В классической физике энергия системы изменяется непрерывно. В физике микромира большинство физических величин квантуется, то есть принимает дискретный ряд значений. Квантование энергии может приводить к реально наблюдаемым макроскопическим эффектам. В данной задаче вам предлагается рассмотреть простейшую модель квантового идеального газа. Газ состоит из $N$ одинаковых атомов массы $m$, которые находятся в длинном цилиндрическом сосуде длиной $L$ и площадью поперечного сечения $S$. Атомы могут двигаться только вдоль оси сосуда. Кинетическая энергия атомов квантуется, то есть может принимать дискретный ряд значений, определяемый формулой $$E_n=n\varepsilon, \tag{1}$$где $n=1, 2, 3 \dots$, а $\varepsilon$ — известная постоянная величина. Считайте, что для кинетической энергии атома применима классическая формула.  Сосуд приведен в контакт с термостатом так, что температура газа в сосуде равна $T$. Изменение величины кинетической энергии атомов происходит в результате контакта с термостатом. Концентрация атомов невелика, так что столкновениями атомов между собой можно пренебречь. В состоянии термодинамического равновесия число атомов $N_n$, имеющих энергию $E_n$, определяется функцией распределения Больцмана $$N_n=C\exp\left(-n\frac{\varepsilon}{k_BT}\right), \tag{2}$$ где $k_B$ — постоянная Больцмана, $C$ — нормировочный множитель, который вам необходимо определить самостоятельно.
Определите число атомов $N_n$, имеющих энергию $E_n$. Ответ выразите через $N$, $\varepsilon$, $T$ и $k_B$.
Найдите выражение для внутренней энергии $U$ газа. Ответ выразите через $N$, $\varepsilon$, $T$ и $k_B$. Получите приближенные формулы для внутренней энергии газа в двух предельных случаях $k_B T \gg \varepsilon$ $(\textbf{высокая температура, классический предел})$ и $k_B T \ll \varepsilon$ $(\textbf{предел низких температур})$.
Вычислите молярную теплоемкость газа $C_V$ при постоянном объеме. Ответ выразите через $N$, $\varepsilon$, $T$ и $k_B$. Получите приближенные формулы для теплоемкости в классическом пределе и пределе низких температур. Постройте примерный график зависимости молярной теплоемкости рассматриваемого газа от температуры.
Найдите давление $P$, создаваемое газом на стенку сосуда. Ответ выразите через $N$, $\varepsilon$, $T$ и $k_B$. Получите приближенные формулы для давления в классическом пределе и пределе низких температур. Постройте примерный график зависимости давления газа от температуры. При решении данных задач вы можете использовать формулы:
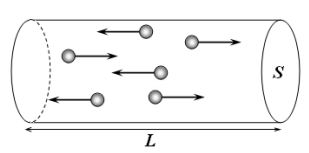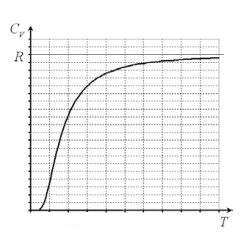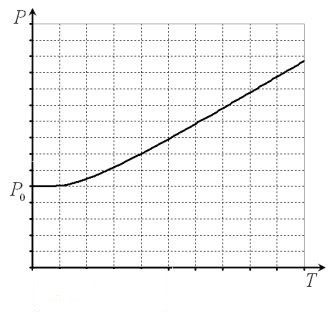
Определите число атомов $N_n$, имеющих энергию $E_n$. Ответ выразите через $N$, $\varepsilon$, $T$ и $k_B$.
Решение: Постоянная $C$ находится из условия нормировки, так как общее число частиц равно $N$:$$\sum_{n=1}^{\infty}N_n=N. \tag{1}$$Подставляя выражение для функции распределения и проводя суммирование, получим$$N=\sum_{n=1}^{\infty}N_n=\sum_{n=1}^{\infty}C\exp\left(-n\frac{\varepsilon}{k_BT}\right)=C\frac{\exp\left(-\frac{\varepsilon}{k_BT}\right)}{1-\exp\left(-\frac{\varepsilon}{k_BT}\right)} \Rightarrow \\ N_n=N\frac{1-\exp\left(-\frac{\varepsilon}{k_BT}\right)}{\exp\left(-\frac{\varepsilon}{k_BT}\right)}\exp\left(-n\frac{\varepsilon}{k_BT}\right). \ (2)$$
Ответ: $$N_n=N\frac{1-\exp\left(-\frac{\varepsilon}{k_BT}\right)}{\exp\left(-\frac{\varepsilon}{k_BT}\right)}\exp\left(-n\frac{\varepsilon}{k_BT}\right).$$

Найдите выражение для внутренней энергии $U$ газа. Ответ выразите через $N$, $\varepsilon$, $T$ и $k_B$. Получите приближенные формулы для внутренней энергии газа в двух предельных случаях $k_B T \gg \varepsilon$ $(\textbf{высокая температура, классический предел})$ и $k_B T \ll \varepsilon$ $(\textbf{предел низких температур})$.
Решение: Внутренняя энергия газа равна сумме кинетических энергий всех атомов: $$U=\sum_{n=1}^{\infty}E_nN_n=\sum_{n=1}^{\infty}Cn\varepsilon\exp\left(-n\frac{\varepsilon}{k_BT}\right)=C\frac{\exp\left(-\frac{\varepsilon}{k_BT}\right)}{\left(1-\exp\left(-\frac{\varepsilon}{k_BT}\right)\right)^2}=\\= N\frac{\varepsilon}{1-\exp\left(-\frac{\varepsilon}{k_BT}\right)}. \ (3)$$В классическом пределе $k_BT \gg \varepsilon$ показатель экспоненты является малым, поэтому можно использовать приближенную формулу $\exp\left(-\frac{\varepsilon}{k_BT}\right)\approx 1-\frac{\varepsilon}{k_BT}$. В этом случае получаем$$U=Nk_BT. \tag{4}$$При малых температурах малой является сама экспонента $\exp\left(-\frac{\varepsilon}{k_BT}\right) \ll 1$, поэтому $$U=N\frac{\varepsilon}{1-\exp\left(-\frac{\varepsilon}{k_BT}\right)}\approx N\varepsilon\left(1+\exp\left(-\frac{\varepsilon}{k_BT}\right)\right). \tag{5}$$
Ответ: $$U= N\frac{\varepsilon}{1-\exp\left(-\frac{\varepsilon}{k_BT}\right)}.$$При $k_BT \gg \varepsilon$: $$U=Nk_BT.$$При $k_BT \ll \varepsilon$: $$U\approx N\varepsilon\left(1+\exp\left(-\frac{\varepsilon}{k_BT}\right)\right).$$

Вычислите молярную теплоемкость газа $C_V$ при постоянном объеме. Ответ выразите через $N$, $\varepsilon$, $T$ и $k_B$. Получите приближенные формулы для теплоемкости в классическом пределе и пределе низких температур. Постройте примерный график зависимости молярной теплоемкости рассматриваемого газа от температуры.
Решение: Теплоемкость при постоянном объеме равна $$C_V=\frac{\delta U}{\delta T}. \tag{6}$$В общем случае$$C_V=\frac{\delta U}{\delta T}=\frac{N_A\varepsilon}{\left(1-\exp\left(-\frac{\varepsilon}{k_BT}\right)\right)^2}\exp\left(-\frac{\varepsilon}{k_BT}\right)\frac{\varepsilon}{k_BT^2}=R\left(\frac{\varepsilon}{k_BT}\right)^2\frac{\exp\left(-\frac{\varepsilon}{k_BT}\right)}{\left(1-\exp\left(-\frac{\varepsilon}{k_BT}\right)\right)^2}. \tag{7}$$Чтобы найти приближенные выражения в двух предельных случаях проще использовать разложения, полученные в п. 2. Так, при высоких температурах $k_BT \gg \varepsilon$:$$U=N_Ak_BT \Rightarrow C_V=R, \tag{8}$$то есть теплоемкость является постоянной. Здесь $N_A$ — постоянная Авогадро, $N_A k_B=R$ — газовая постоянная.При низких температурах$$U=N_A\varepsilon\left(1+\exp\left(-\frac{\varepsilon}{k_BT}\right)\right) \Rightarrow \\ C_V=N_A\varepsilon\frac{\varepsilon}{k_BT^2}\exp\left(-\frac{\varepsilon}{k_BT}\right)=R\left(\frac{\varepsilon}{k_BT}\right)^2\exp\left(-\frac{\varepsilon}{k_BT}\right). \ (9)$$Отсюда видно, при стремлении температуры к нулю, теплоемкость стремится к нулю. Схематический график зависимости показан на рисунке.
Ответ: $$C_V=R\left(\frac{\varepsilon}{k_BT}\right)^2\frac{\exp\left(-\frac{\varepsilon}{k_BT}\right)}{\left(1-\exp\left(-\frac{\varepsilon}{k_BT}\right)\right)^2}. $$При $k_BT \gg \varepsilon$: $$C_V=R.$$При $k_BT \ll \varepsilon$: $$C_V=R\left(\frac{\varepsilon}{k_BT}\right)^2\exp\left(-\frac{\varepsilon}{k_BT}\right).$$

Найдите давление $P$, создаваемое газом на стенку сосуда. Ответ выразите через $N$, $\varepsilon$, $T$ и $k_B$. Получите приближенные формулы для давления в классическом пределе и пределе низких температур. Постройте примерный график зависимости давления газа от температуры.
Решение: Расчет давления газа может быть проведен различными способами. Например, средняя сила, действующая на стенку со стороны одного атома равна импульсу, передаваемому стенке, деленному на время между ударами этого атома о стенку$$\langle f_n\rangle=\frac{\Delta p}{\Delta\tau}=\frac{2mv_n}{2L/v_n}=\frac{mv_n^2}{L}=2\frac{E_n}{L}. \tag{10}$$Для вычисления давления необходимо просуммировать эти силы$$P=\frac{\sum_nN_n\langle f_n\rangle}{S}=\frac{2}{SL}\sum_{n=1}^{\infty}N_n E_n=2\frac{U}{V}. \tag{11}$$Подставляя выражение для внутренней энергии газа $(3)$, получим$$P=2\frac{N}{V}\frac{\varepsilon}{1-\exp\left(-\frac{\varepsilon}{k_BT}\right)}. \tag{12}$$В предельных случаях следует использовать полученные ранее выражения для внутренней энергии. При $k_BT \gg \varepsilon$$$P=2\frac{N}{V}k_BT, \tag{13}$$то есть давление пропорционально абсолютной температуре.При низких температурах $$P=2\frac{N\varepsilon}{V}\left(1+\exp\left(-\frac{\varepsilon}{k_BT}\right)\right). \tag{14}$$При температуре стремящейся к нулю давление стремиться к постоянному значению $$P_0=2\frac{N\varepsilon}{V}. \tag{15}$$Схематический график зависимости давления от температуры показан на рисунке.
Ответ: $$P=2\frac{N}{V}\frac{\varepsilon}{1-\exp\left(-\frac{\varepsilon}{k_BT}\right)}.$$При $k_BT \gg \varepsilon$: $$P=2\frac{N}{V}k_BT.$$При $k_BT \ll \varepsilon$: $$P=2\frac{N\varepsilon}{V}\left(1+\exp\left(-\frac{\varepsilon}{k_BT}\right)\right).$$
Темы:
T, Жаутыковские